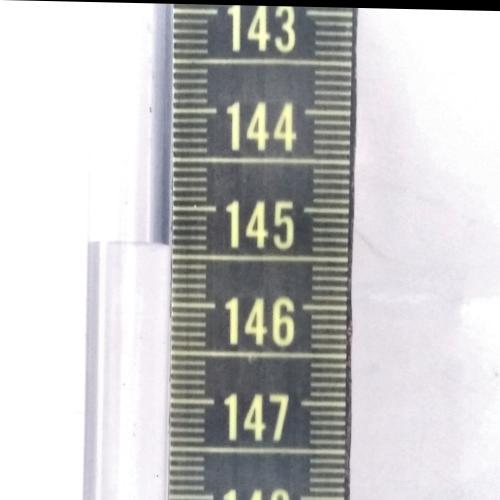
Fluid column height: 145.4 cm